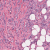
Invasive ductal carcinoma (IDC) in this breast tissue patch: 1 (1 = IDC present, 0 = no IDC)